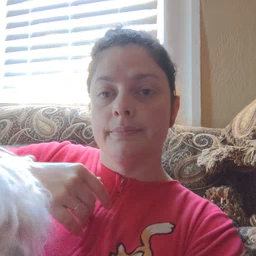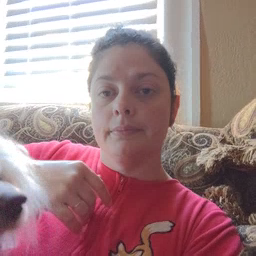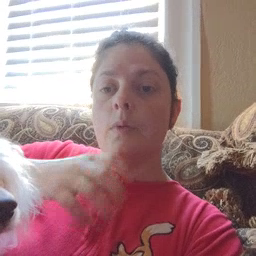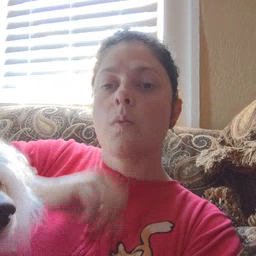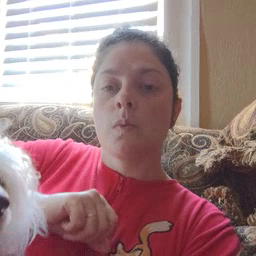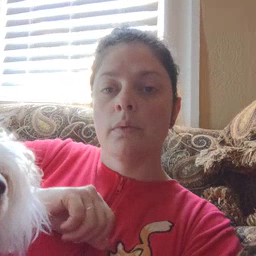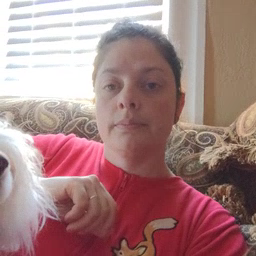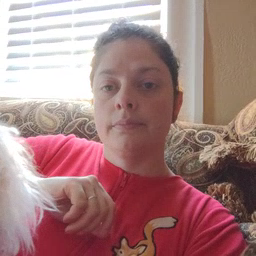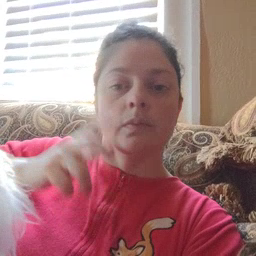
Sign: old